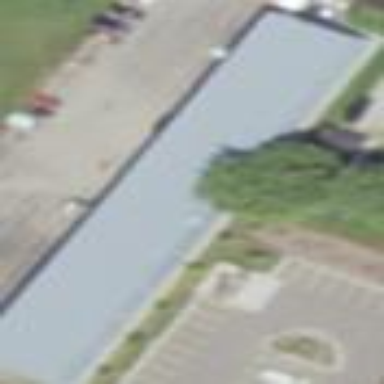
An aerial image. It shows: Garage building used for storage rental.